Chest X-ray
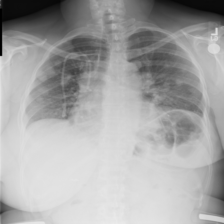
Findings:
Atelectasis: negative
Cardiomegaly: negative
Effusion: negative
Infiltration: negative
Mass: negative
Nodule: positive
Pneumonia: negative
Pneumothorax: negative
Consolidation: negative
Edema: negative
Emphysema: negative
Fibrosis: negative
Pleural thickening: negative
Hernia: negative